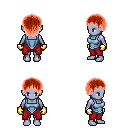
a pixel art fantasy rpg character, female body template, dark elf, purple skin, blue vest, red pants, red plain hairstyle, gold gloves, four views (front, back, left, right), 2x2 character sprite sheet, small pixel art, hard edges, no anti-aliasing